Interaction volume radius: 5 \u00c5
Interaction volume height: 20 \u00c5
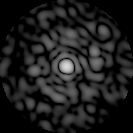
Disorder parameter: 0.8702